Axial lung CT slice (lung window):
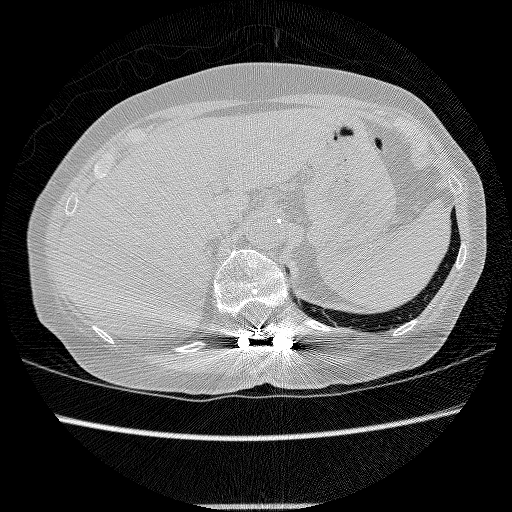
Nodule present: no